Question: How would you build up the object graph shown in the diagram below?
The user object must combine the information from the two data base backends.

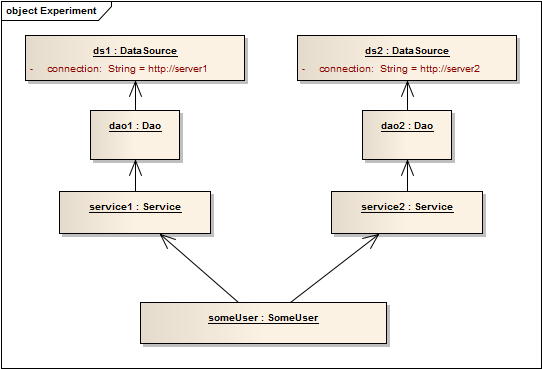
Answer: I found a solution using private modules.
'''
static class Service {
@Inject Dao daoA;
public void doSomething() {
daoA.doA();
}
}
static class Dao {
@Inject DataSource dataSource;
public void doA() {
dataSource.execute();
}
}
@Retention(RetentionPolicy.RUNTIME)
@Target({ElementType.FIELD, ElementType.PARAMETER})
@BindingAnnotation
public @interface Connection {}
@Retention(RetentionPolicy.RUNTIME)
@Target({ElementType.FIELD, ElementType.PARAMETER})
@BindingAnnotation
public @interface X {}
@Retention(RetentionPolicy.RUNTIME)
@Target({ElementType.FIELD, ElementType.PARAMETER})
@BindingAnnotation
public @interface Y {}
static class DataSource {
@Connection @Inject String connection;
public void execute() {
System.out.println("execute on: " + connection);
}
}
static class XServiceModule extends PrivateModule {
@Override
protected void configure() {
bind(Service.class).annotatedWith(X.class).to(Service.class);
expose(Service.class).annotatedWith(X.class);
bindConstant().annotatedWith(Connection.class).to("http://server1");
}
}
static class YServiceModule extends PrivateModule {
@Override
protected void configure() {
bind(Service.class).annotatedWith(Y.class).to(Service.class);
expose(Service.class).annotatedWith(Y.class);
bindConstant().annotatedWith(Connection.class).to("http://server2");
}
}
public static void main(String[] args) {
Injector injector = Guice.createInjector(new XServiceModule(), new YServiceModule());
Service serviceX = injector.getInstance(Key.get(Service.class, X.class));
serviceX.doSomething();
Service serviceY = injector.getInstance(Key.get(Service.class, Y.class));
serviceY.doSomething();
}
'''
- - - -